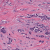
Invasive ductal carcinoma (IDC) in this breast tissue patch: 1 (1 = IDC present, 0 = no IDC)